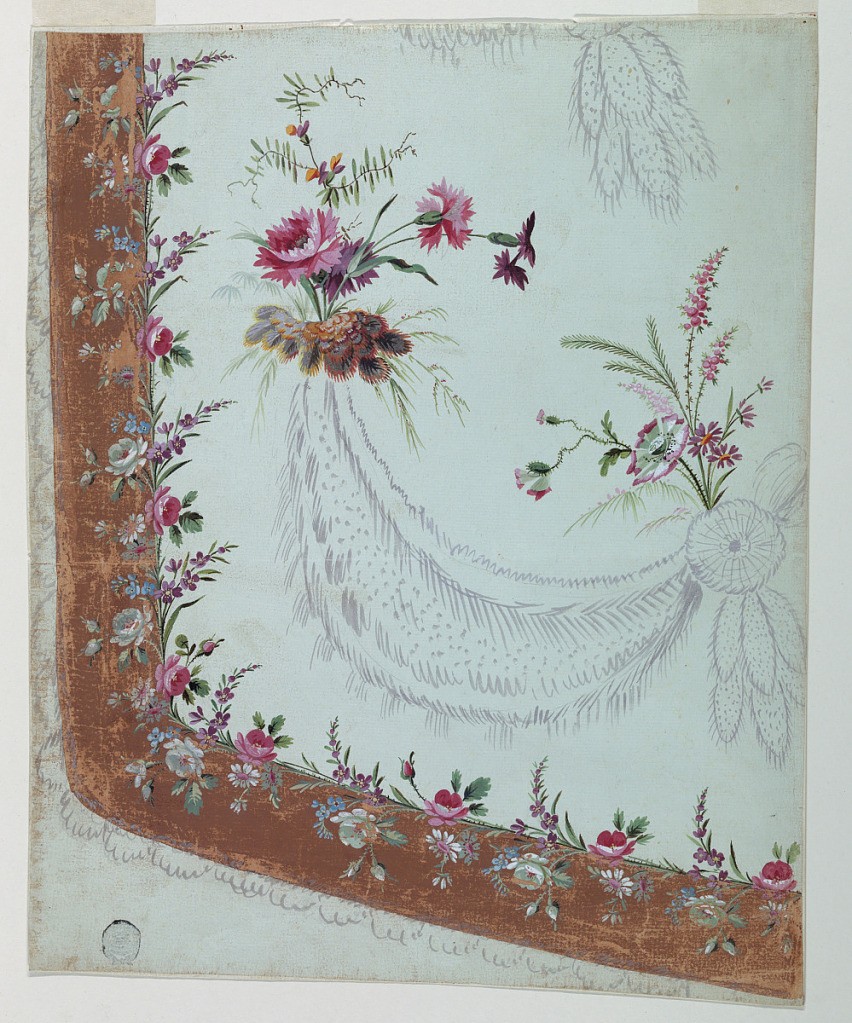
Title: Design for the Embroidery of a Lady's Overskirt of the "Fabrique de St. Ruf"
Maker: Fabrique de Saint Ruf, Lyon, France
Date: ca. 1785
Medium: Graphite, brush and gouache on paper
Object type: Drawing
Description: Ruffled edge with a broad brown strip, the inside edge of which is formed by a flower stem from which boughs branch into strip and field. The field is decorated by a repeat composed of two flower boughs, connected by a lace cloth festoon, the right end of which is held by a button from which lace scallops hang.